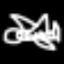
Label: airplane